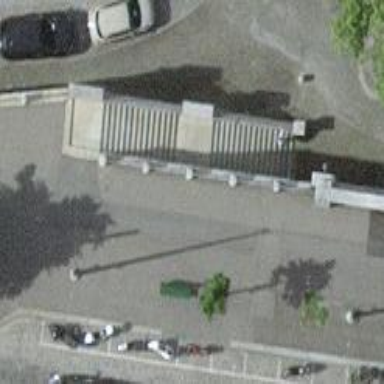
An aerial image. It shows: Stone steps along the road.